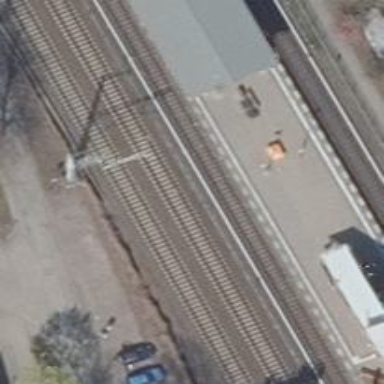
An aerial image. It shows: Light rail stop position on the railway.